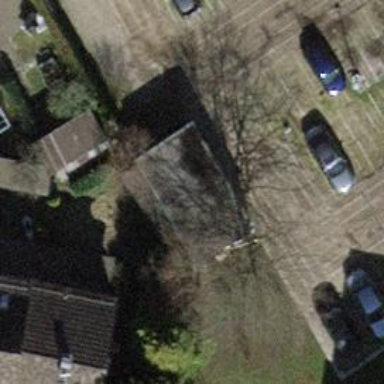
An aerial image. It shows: Service building.